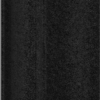
Label: dusty